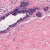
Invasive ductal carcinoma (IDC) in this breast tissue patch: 0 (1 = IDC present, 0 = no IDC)